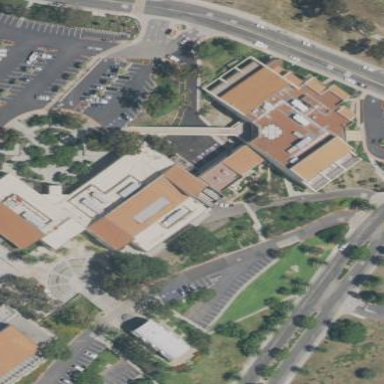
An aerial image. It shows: College building.